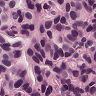
Metastatic tissue present: yes